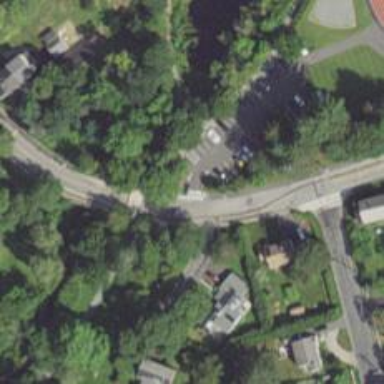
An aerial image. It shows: Marked crossing on the road.